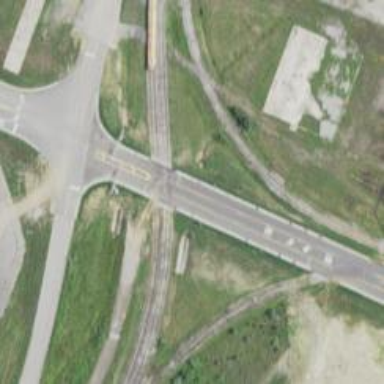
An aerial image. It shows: Level crossing along the railway.